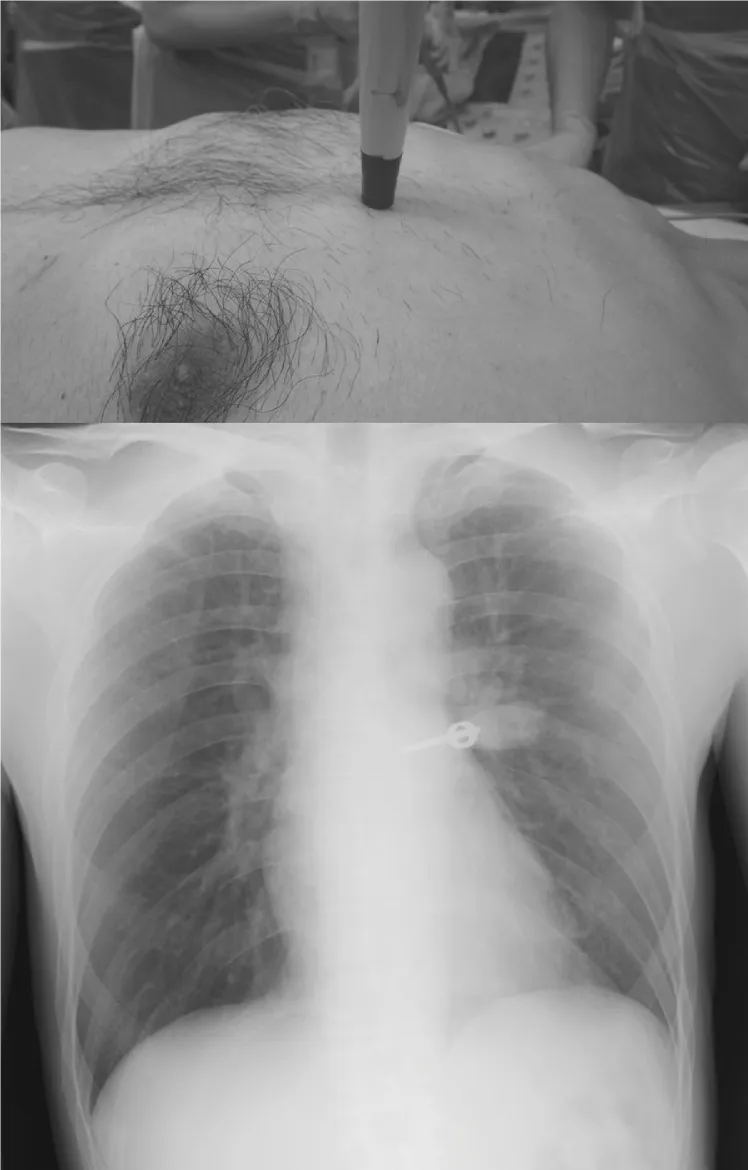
The site and injury pattern of the stabbing (Upper panel). Chest X-ray revealed a clear lung field without pneumothorax (Lower panel).
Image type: radiology (x_ray)